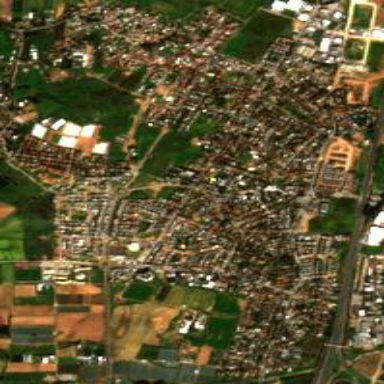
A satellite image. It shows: Residential area in town.